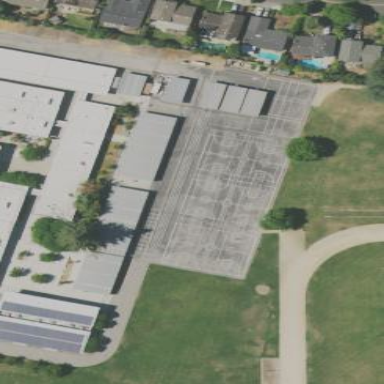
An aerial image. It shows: Schoolyard with asphalt surface.